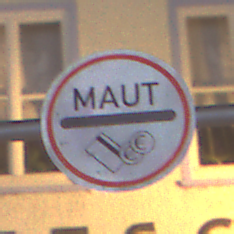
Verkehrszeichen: MautflichtigeStrecke
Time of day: Night
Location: Outdoor (Urban)
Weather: Overcast
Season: Winter
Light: Artificial